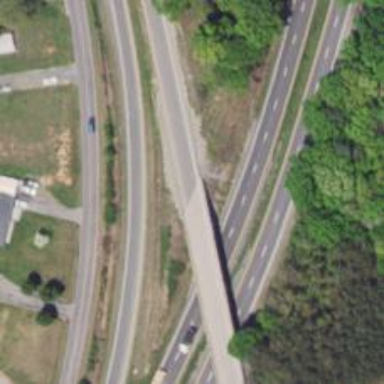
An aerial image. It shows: Bridge on motorway link.